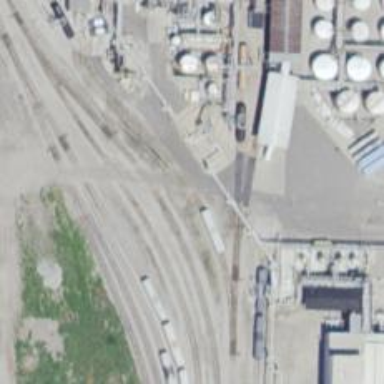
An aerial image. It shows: Railway spur service.